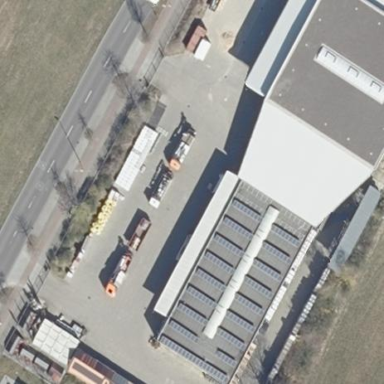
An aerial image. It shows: Commercial area enclosed by fence.